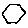
Label: hexagon